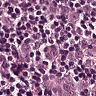
Metastatic tissue present: yes